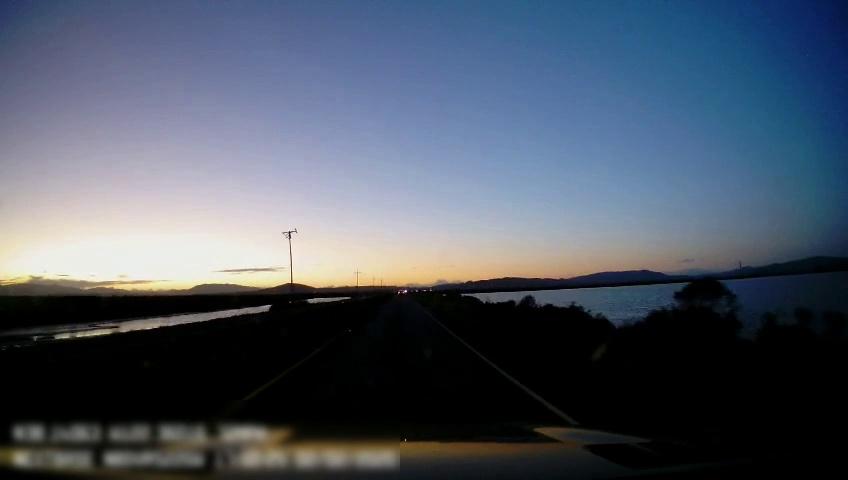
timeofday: Dusk/Dawn/Twilight
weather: Sunny
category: Drivable Space
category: Lanes | Current Lane
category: Lanes | Current Lane